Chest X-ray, AP view. Patient: 49 years old, sex M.
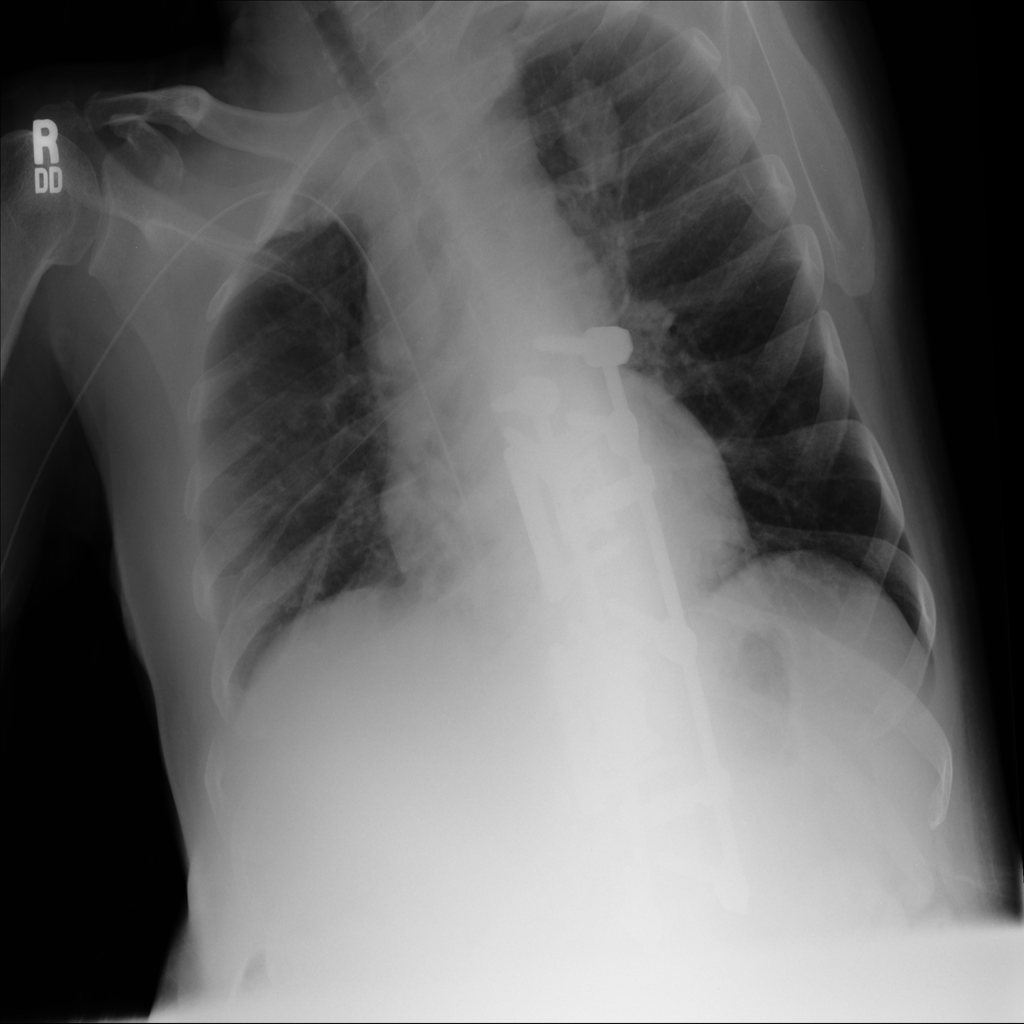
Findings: Mass